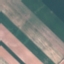
Label: AnnualCrop